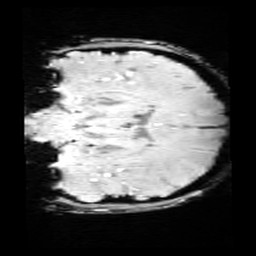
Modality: SWI
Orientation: coronal
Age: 13
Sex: female
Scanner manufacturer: siemens
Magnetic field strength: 3 T
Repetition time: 0.027 s
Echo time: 0.02 s